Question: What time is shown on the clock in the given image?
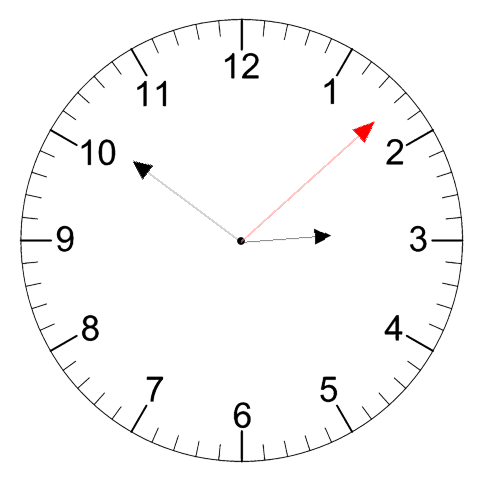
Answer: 02:51:08